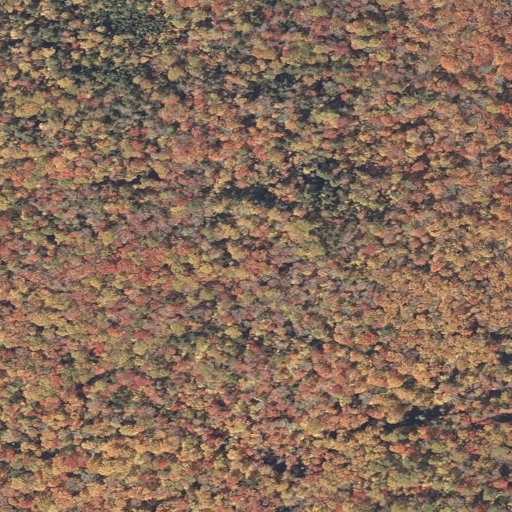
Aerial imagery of ridge(s) in Maine named Cloutman Ridge containing deciduous forest and mixed forest